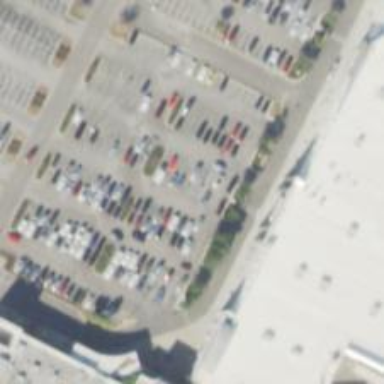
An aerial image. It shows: Parking space.